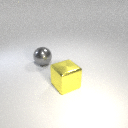
large gray metal sphere to the left of large yellow metal cube